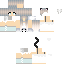
A female skeleton skin with pale skin, wearing blonde helmet dressed in a blue robe top and brown pants, featuring a closed mouth.